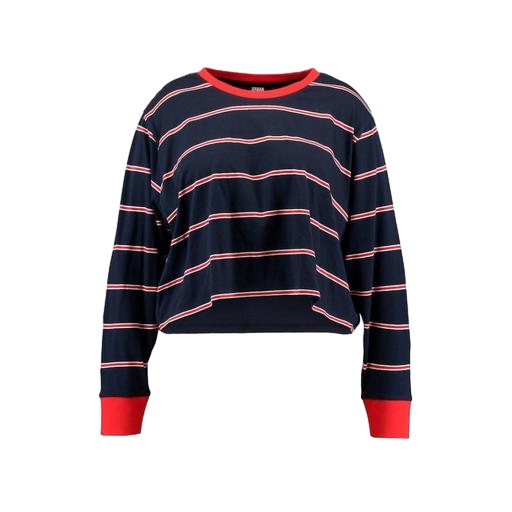
long-sleeve t-shirt only macy, longsleeve t-shirt, red women's striped long-sleeve t-shirt, white background